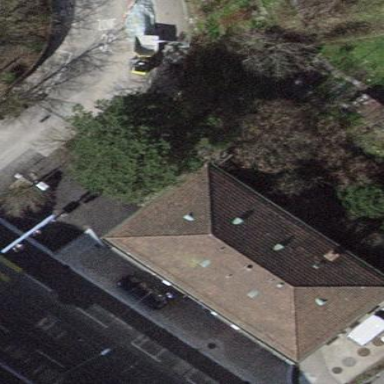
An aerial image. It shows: Building with pyramidal-shaped roof.